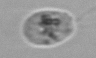
Label: Amoeba